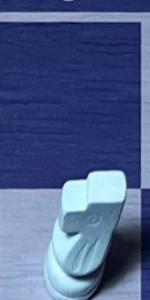
Label: Knight_White